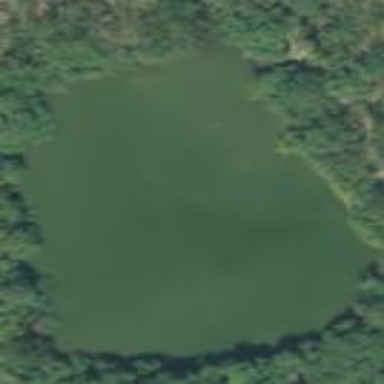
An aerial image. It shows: Serene lake.